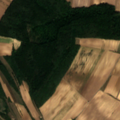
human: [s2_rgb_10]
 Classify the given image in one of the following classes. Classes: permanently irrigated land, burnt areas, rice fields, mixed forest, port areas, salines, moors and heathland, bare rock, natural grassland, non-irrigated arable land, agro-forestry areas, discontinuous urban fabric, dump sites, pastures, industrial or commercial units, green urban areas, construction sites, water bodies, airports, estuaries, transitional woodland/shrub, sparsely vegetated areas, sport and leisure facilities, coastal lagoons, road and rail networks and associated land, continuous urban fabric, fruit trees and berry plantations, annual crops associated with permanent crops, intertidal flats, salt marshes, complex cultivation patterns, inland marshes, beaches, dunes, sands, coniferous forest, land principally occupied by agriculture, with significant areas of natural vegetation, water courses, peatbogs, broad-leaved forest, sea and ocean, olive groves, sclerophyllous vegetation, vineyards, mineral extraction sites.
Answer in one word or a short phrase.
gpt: non-irrigated arable land, land principally occupied by agriculture, with significant areas of natural vegetation, broad-leaved forest